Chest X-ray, AP view. Patient: 37 years old, sex F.
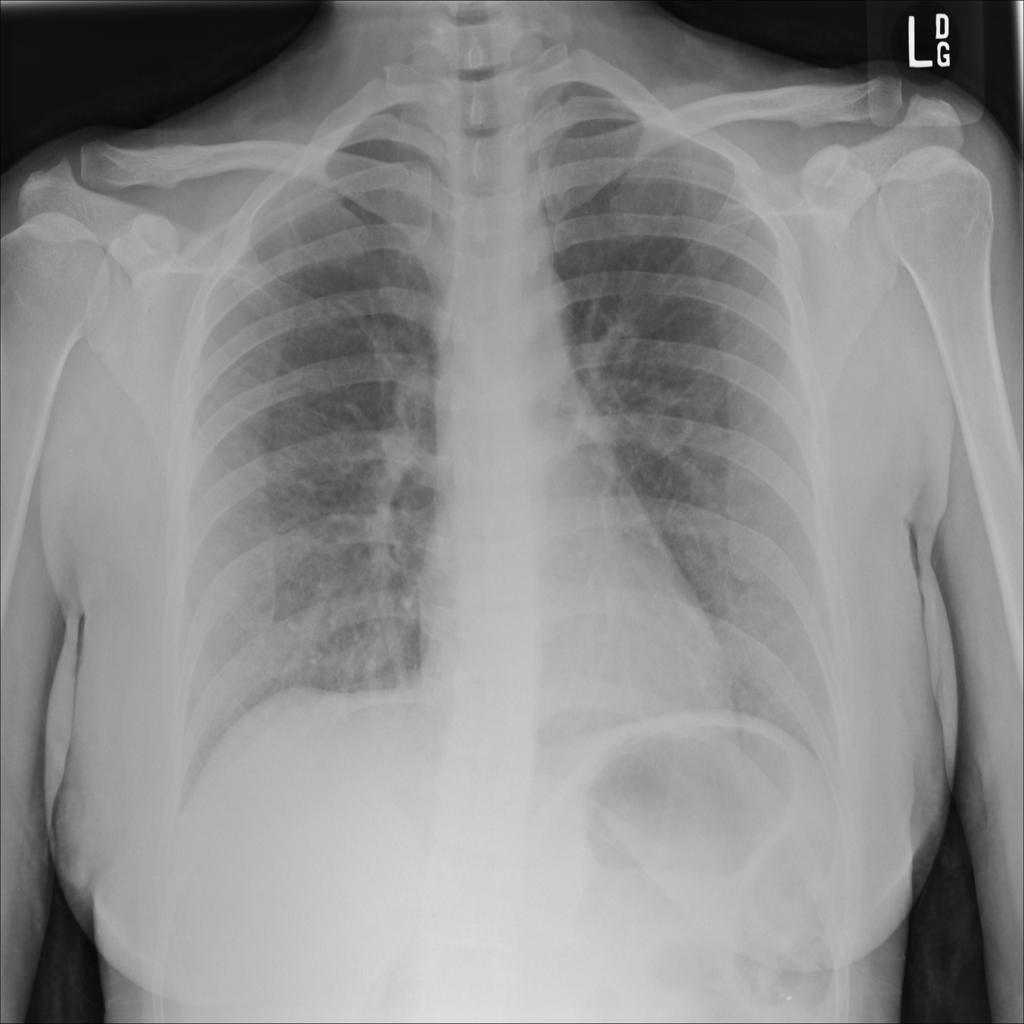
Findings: No Finding